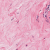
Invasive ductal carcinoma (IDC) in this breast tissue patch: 0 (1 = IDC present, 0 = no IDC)